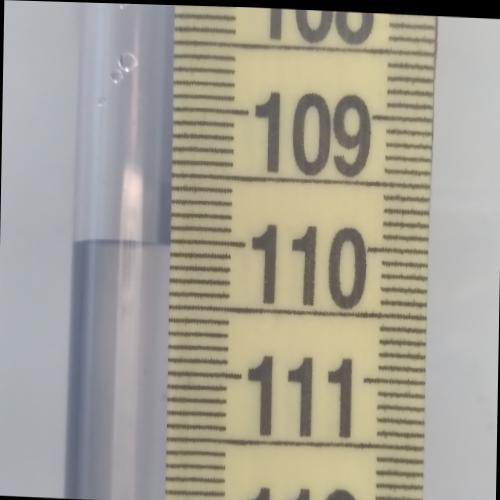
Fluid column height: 110.0 cm